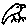
Label: bird